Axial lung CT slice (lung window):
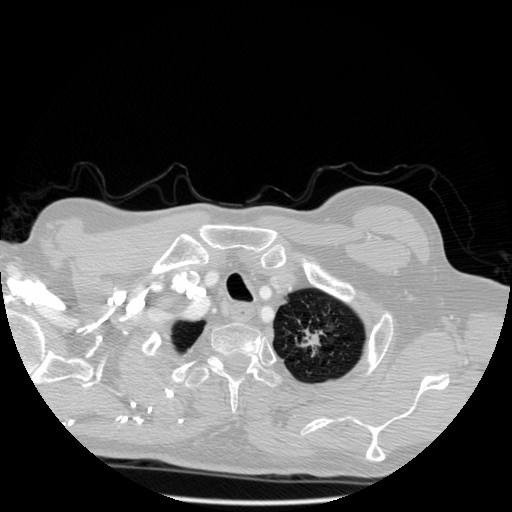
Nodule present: yes
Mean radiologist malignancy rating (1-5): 4.667